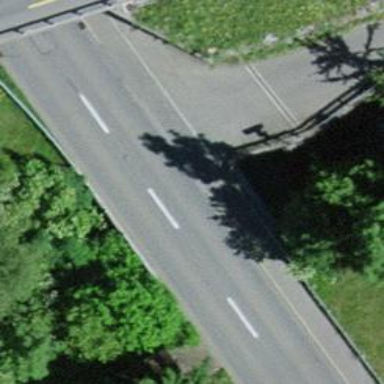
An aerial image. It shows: Tertiary road on asphalt surface on bridge.